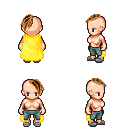
a pixel art fantasy rpg character, female body template, human, light skin, yellow cape, teal pants, brown long mohawk hairstyle, white slippers, four views (front, back, left, right), 2x2 character sprite sheet, small pixel art, hard edges, no anti-aliasing